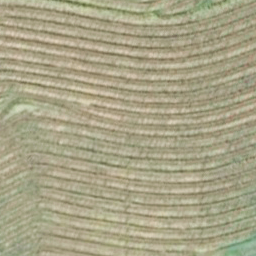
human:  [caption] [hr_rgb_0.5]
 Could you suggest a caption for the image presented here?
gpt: It is a piece of farmland .

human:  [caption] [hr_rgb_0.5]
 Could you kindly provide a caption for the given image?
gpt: It is a piece of cropland .

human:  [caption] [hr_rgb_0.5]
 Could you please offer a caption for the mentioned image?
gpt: There is a piece of cropland .

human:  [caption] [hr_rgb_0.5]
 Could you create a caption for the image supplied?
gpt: There is a piece of farmland .

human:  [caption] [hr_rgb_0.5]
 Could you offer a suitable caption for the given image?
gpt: Here is a piece of farmland .